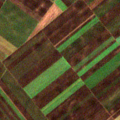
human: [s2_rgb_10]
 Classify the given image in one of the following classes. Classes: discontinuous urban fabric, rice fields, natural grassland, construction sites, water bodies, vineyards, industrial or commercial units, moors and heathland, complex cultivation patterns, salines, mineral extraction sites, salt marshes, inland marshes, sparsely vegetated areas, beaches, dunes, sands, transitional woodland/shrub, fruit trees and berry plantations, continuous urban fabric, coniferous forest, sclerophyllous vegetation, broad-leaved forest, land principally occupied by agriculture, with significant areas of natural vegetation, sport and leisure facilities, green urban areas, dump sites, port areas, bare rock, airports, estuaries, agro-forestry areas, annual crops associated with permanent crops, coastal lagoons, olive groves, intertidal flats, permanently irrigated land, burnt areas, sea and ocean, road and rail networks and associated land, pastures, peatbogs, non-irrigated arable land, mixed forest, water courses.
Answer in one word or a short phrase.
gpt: non-irrigated arable land